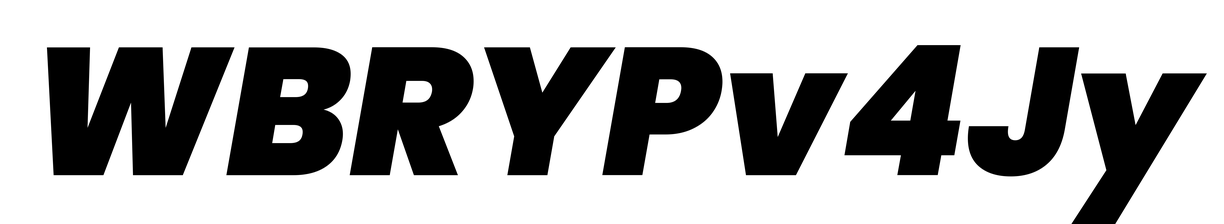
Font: Poppins-BlackItalic